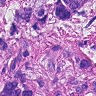
Metastatic tissue present: yes